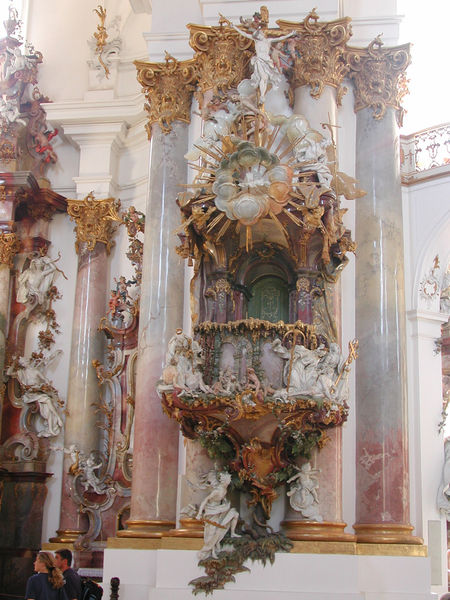
Titel: Kanzel
Künstler: Johann Joseph Christian
Standort: Reutlingen, Kloster Zwiefalten (EU - D - BW)
Schlagwörter: mann, weiß, wolken, grün, menschen, braun, frau, licht, marmor, pfeiler, säule, säulen, tür, rot, wolke, barock, sockel, stein, kirche, sonne, gold, paar, rokoko, rosa, engel, mauer, figuren, dekoration, detail, stuck, kreuz, strahlen, deko, kapitell, kanzel, christus, jesus, mamor, stuckmarmor, strahlenkranz, #christus, foto